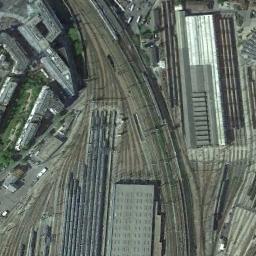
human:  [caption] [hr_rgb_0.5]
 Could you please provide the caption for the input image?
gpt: The railway station has lots of railways, Some trains and buildings .

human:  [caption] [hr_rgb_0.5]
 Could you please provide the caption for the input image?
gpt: The railway station is next to some buildings and grass .

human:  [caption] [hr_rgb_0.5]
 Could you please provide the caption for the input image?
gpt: There is a fully equipped railway station in the city .

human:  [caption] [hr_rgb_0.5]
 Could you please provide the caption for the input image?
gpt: Many buildings of different shapes are beside the railway station .

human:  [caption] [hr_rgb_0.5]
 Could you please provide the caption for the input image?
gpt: There are some buildings and trains beside the railway station .